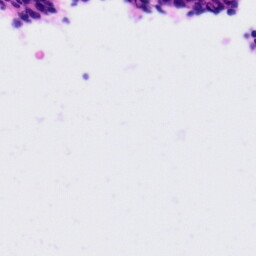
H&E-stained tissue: Tonsil